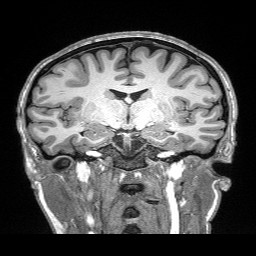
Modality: T1w
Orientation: sagittal